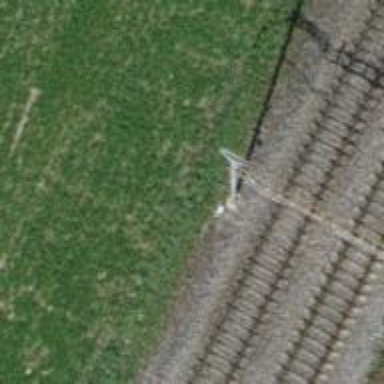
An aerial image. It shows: Power pole.